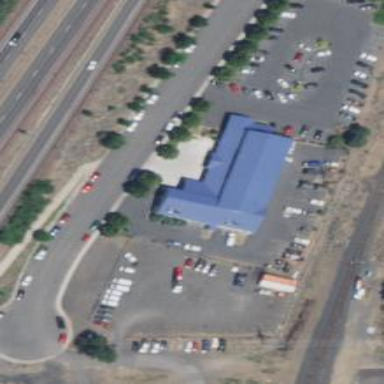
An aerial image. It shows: Building that houses car repair shop.